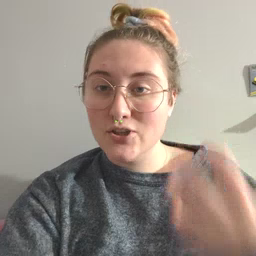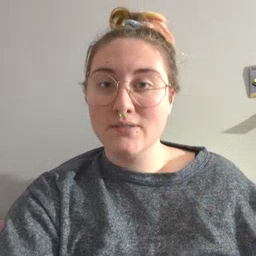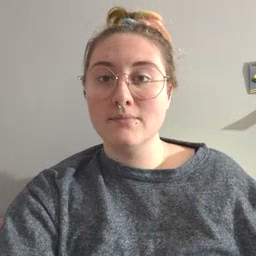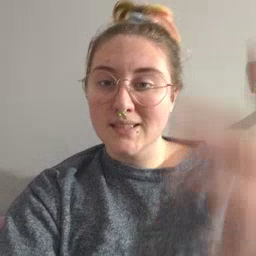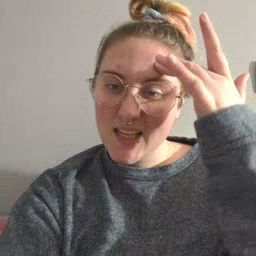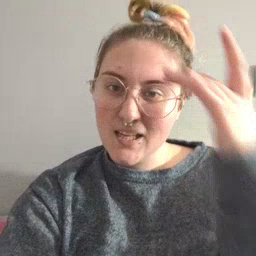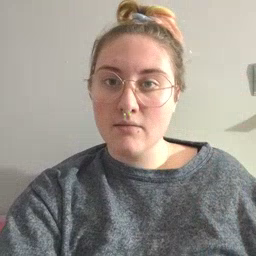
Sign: sick